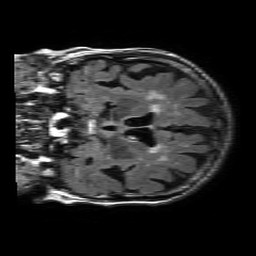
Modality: FLAIR
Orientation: coronal
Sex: female
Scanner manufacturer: philips
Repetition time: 11 s
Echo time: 0.125 s